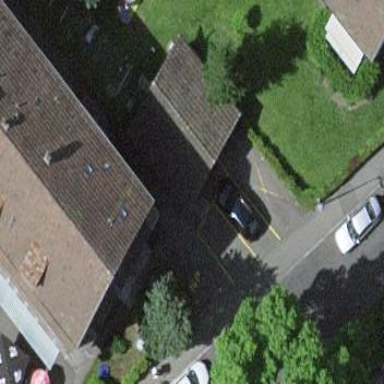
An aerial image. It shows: Group of garages.